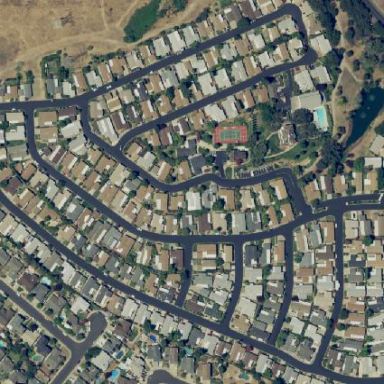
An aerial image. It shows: Residential area with mobile homes.